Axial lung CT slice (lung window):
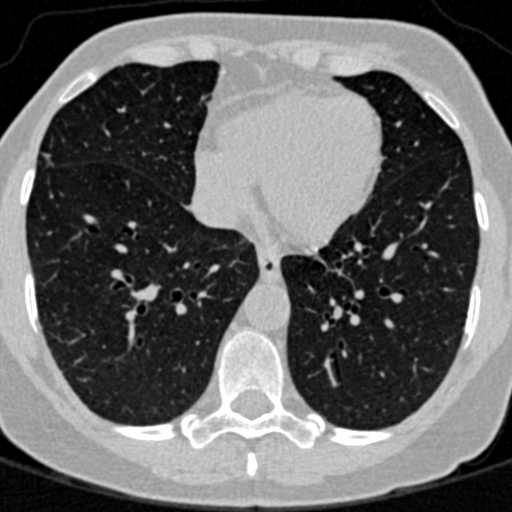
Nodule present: no